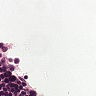
Metastatic tissue present: no